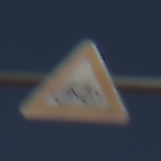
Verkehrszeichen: RadverkehrRechts
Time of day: MorningAfternoon
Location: Outdoor (Nature)
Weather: Clear
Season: NotSpecified
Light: Natural